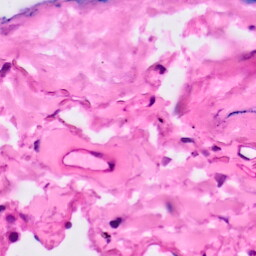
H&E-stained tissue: Lung